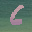
Label: 6